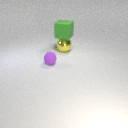
large yellow metal sphere below large green rubber cube